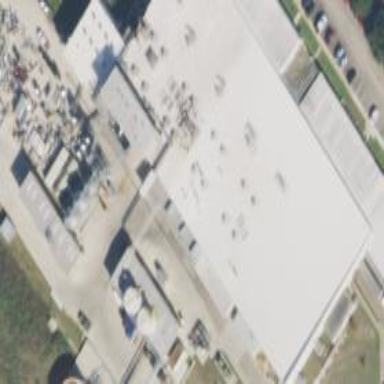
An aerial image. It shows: Warehouse.